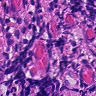
Metastatic tissue present: yes